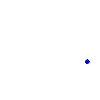
Particle: pion